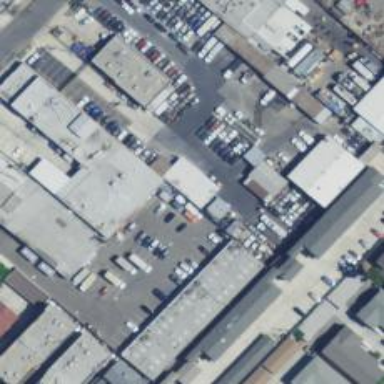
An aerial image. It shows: Industrial building.